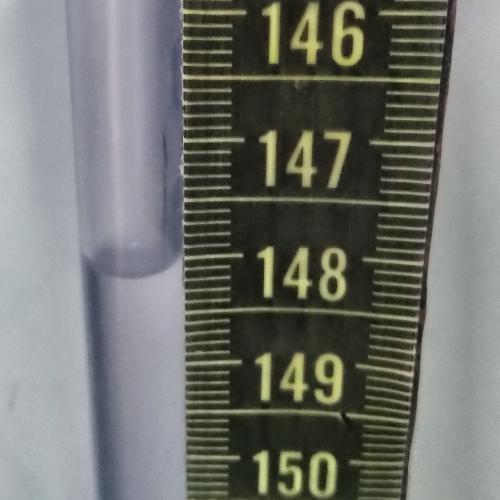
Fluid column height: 148.1 cm